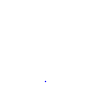
Particle: proton